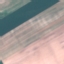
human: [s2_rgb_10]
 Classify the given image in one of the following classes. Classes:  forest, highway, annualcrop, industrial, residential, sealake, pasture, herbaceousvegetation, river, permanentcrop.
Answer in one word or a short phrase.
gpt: AnnualCrop